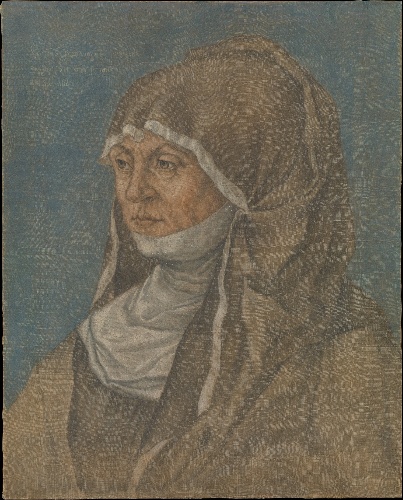
Title: Portrait of a Woman, Said to Be Caritas Pirckheimer (1467–1532)
Artist: Albrecht Dürer
Artist bio: 20th century
Object type: Painting
Classification: Paintings
Medium: Oil on linen
Dimensions: 18 1/2 x 14 1/2 in. (47 x 36.8 cm)
Department: European Paintings
Credit line: Gift of Julie and Lawrence Salander, 2006
Accession year: 2006
Repository: Metropolitan Museum of Art, New York, NY
Tags: Portraits|Women